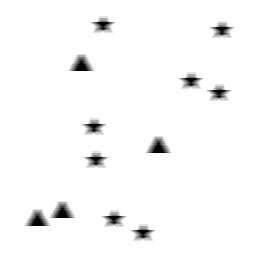
Squares: 0
Triangles: 4
Stars: 8
Total shapes: 12